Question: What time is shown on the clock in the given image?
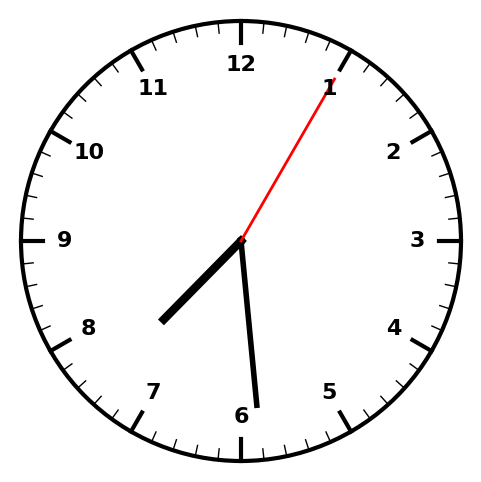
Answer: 07:29:05